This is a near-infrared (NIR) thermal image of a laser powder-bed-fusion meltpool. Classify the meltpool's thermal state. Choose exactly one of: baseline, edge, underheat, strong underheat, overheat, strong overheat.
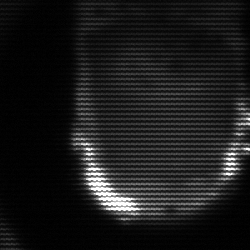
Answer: baseline